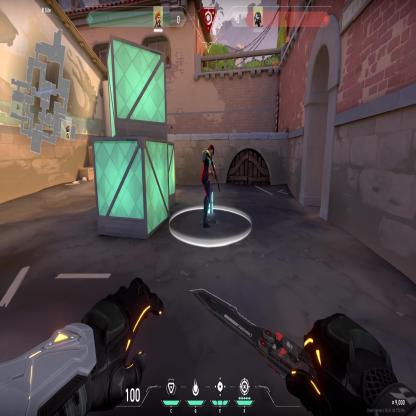
Label: enemy